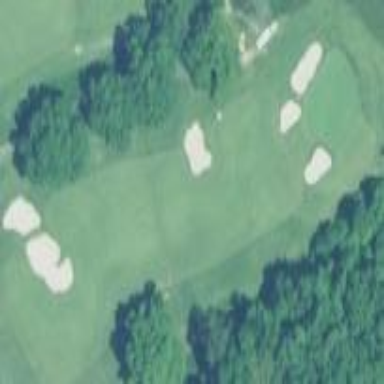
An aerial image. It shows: Grassy area designated as golf fairway.